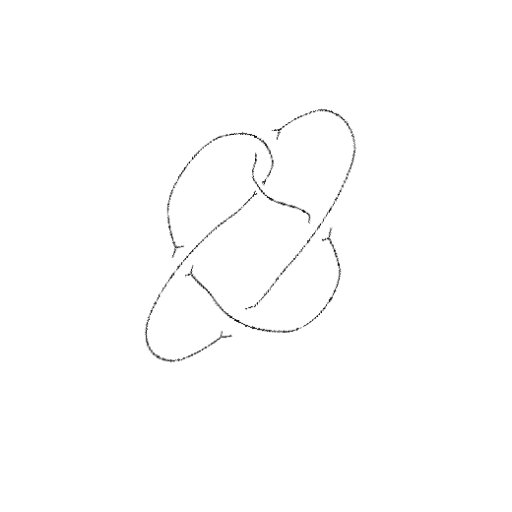
Crossing number: 5